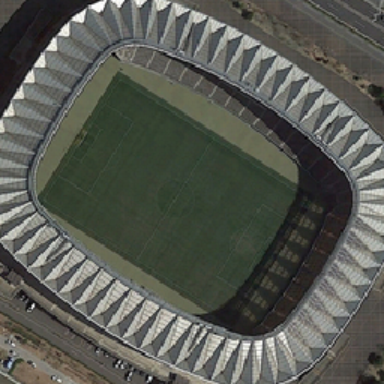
A stadium with a football field in it is between two parallel roads .